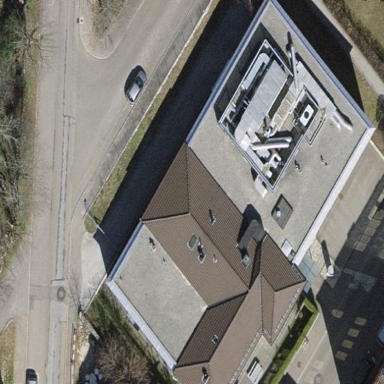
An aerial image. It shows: Building.